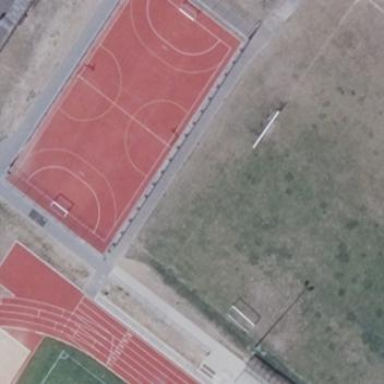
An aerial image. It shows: Multi-sport pitch on leisure land.